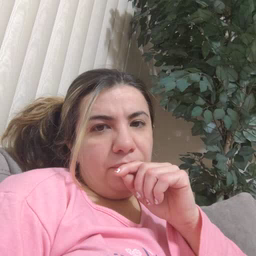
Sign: pool